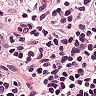
Metastatic tissue present: no